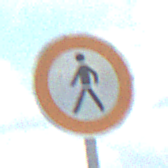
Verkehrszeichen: VerbotFussgaenger
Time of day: MorningAfternoon
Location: Outdoor (Nature)
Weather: PartlyCloudy
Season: NotSpecified
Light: Natural